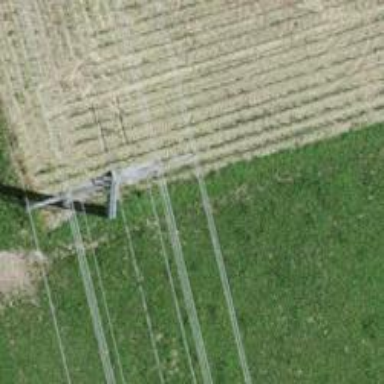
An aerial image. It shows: Power line is depicted.